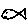
Label: fish